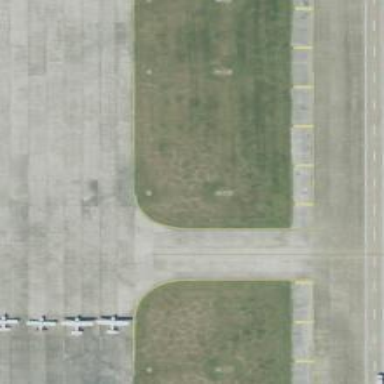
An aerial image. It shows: View of taxiway at the airport.